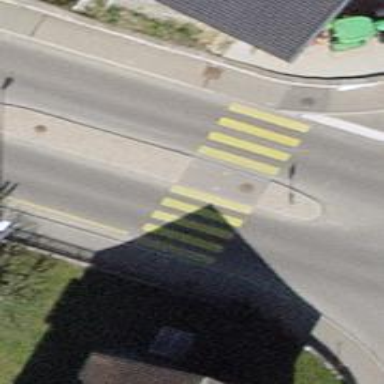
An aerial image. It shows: Uncontrolled zebra crossing with pedestrian island.